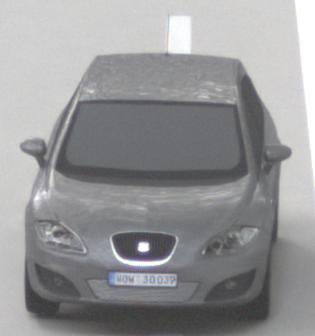
Make: SEAT
Model: Leon 1.4
Detailed model: Leon (1P)
Model produced from: 2009/04
Model produced until: 2010/08
Doors: 5
Color: gray
Road condition: dry road
Daytime: morning or afternoon
Contrast: low contrast